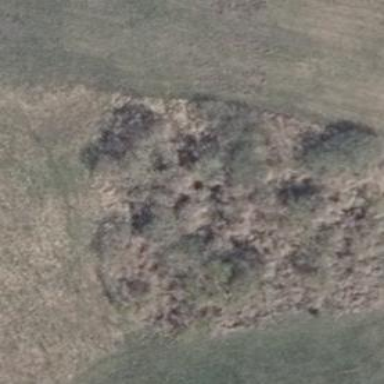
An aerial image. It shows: Patch of scrub vegetation.